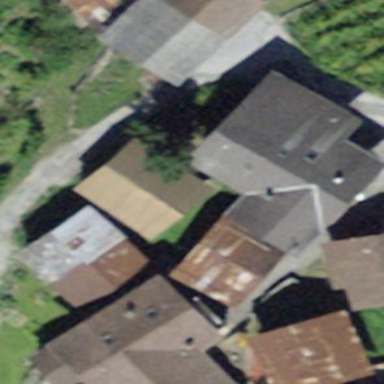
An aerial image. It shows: Simple house.